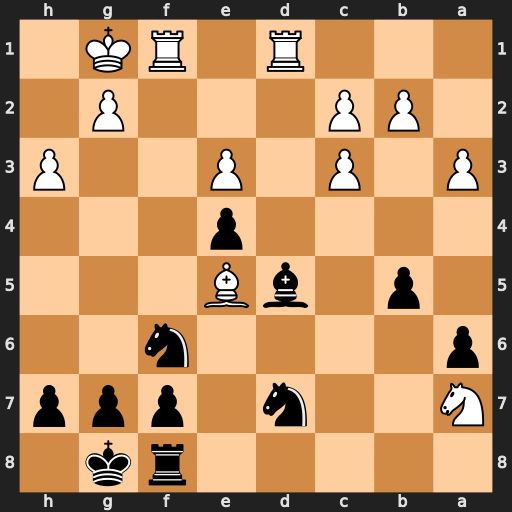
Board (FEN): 5rk1/N2n1ppp/p4n2/1p1bB3/4p3/P1P1P2P/1PP3P1/3R1RK1
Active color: b
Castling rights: -
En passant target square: -
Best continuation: Nxe5 Rxf6 gxf6